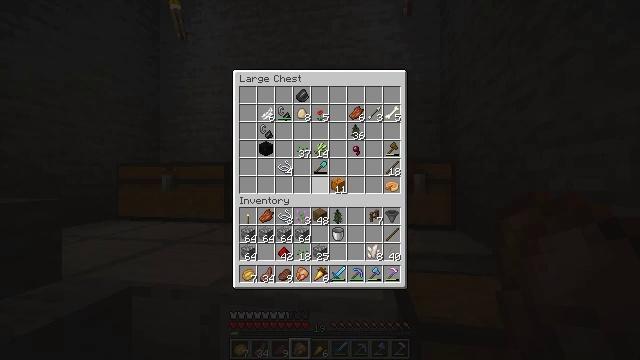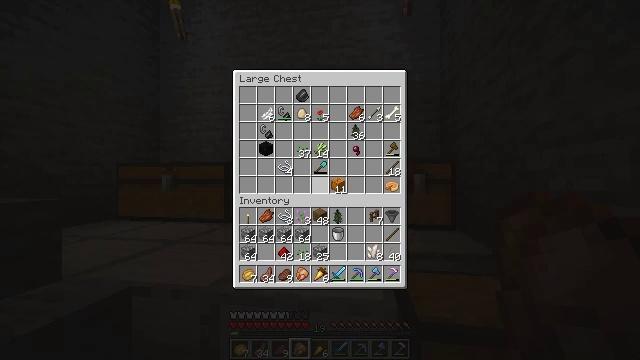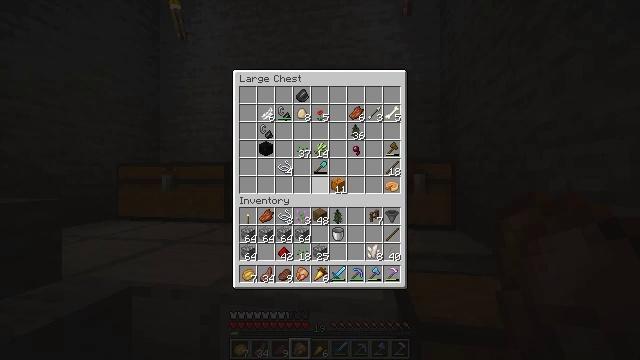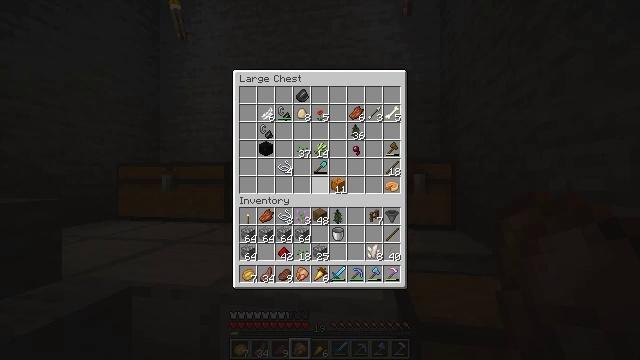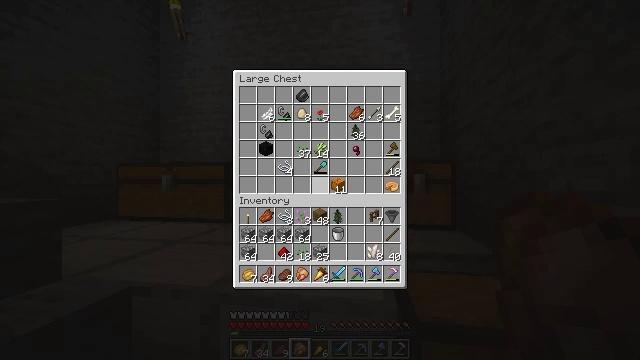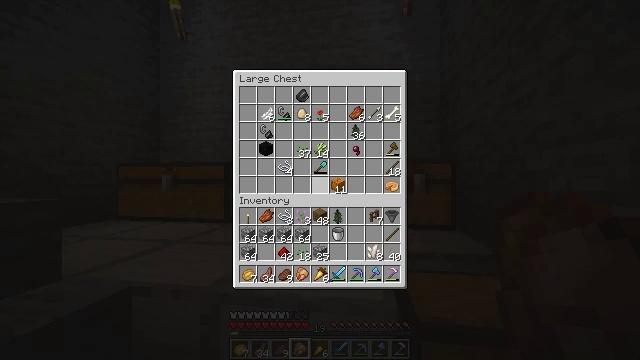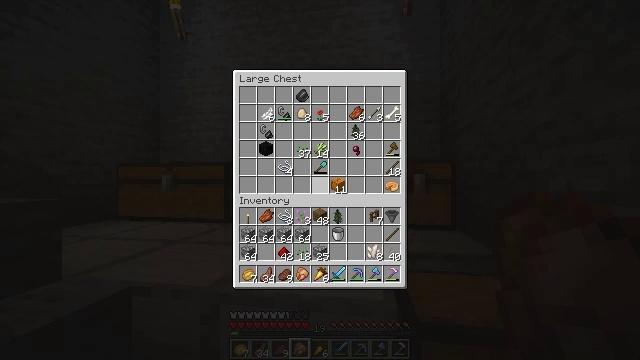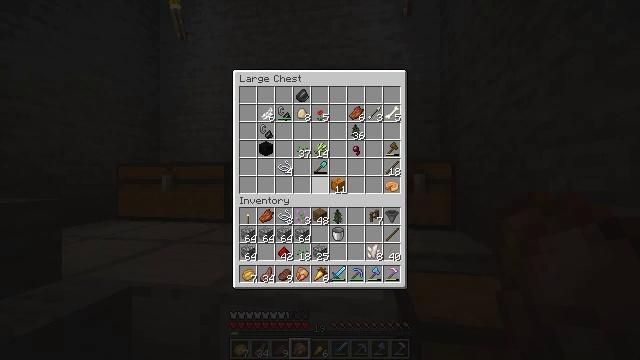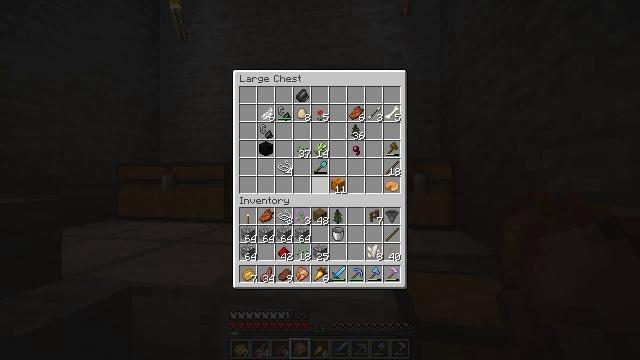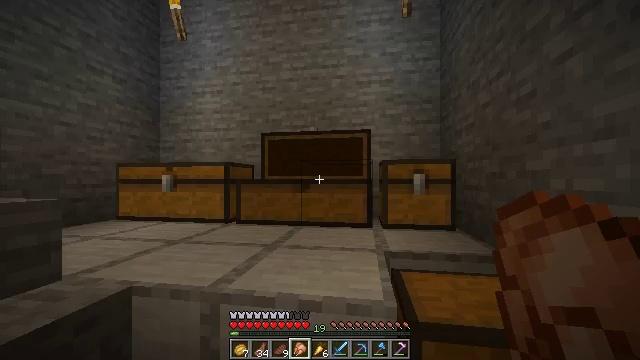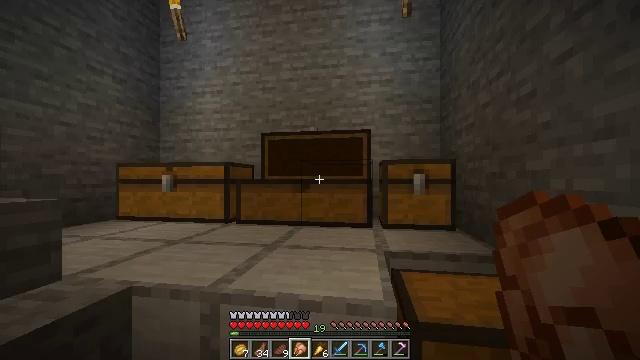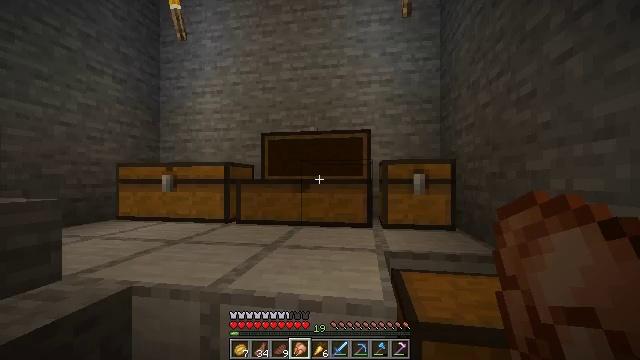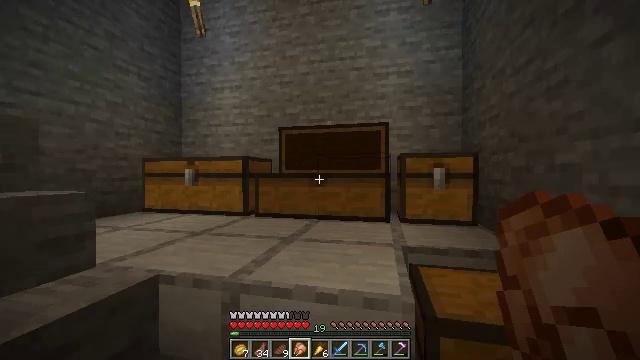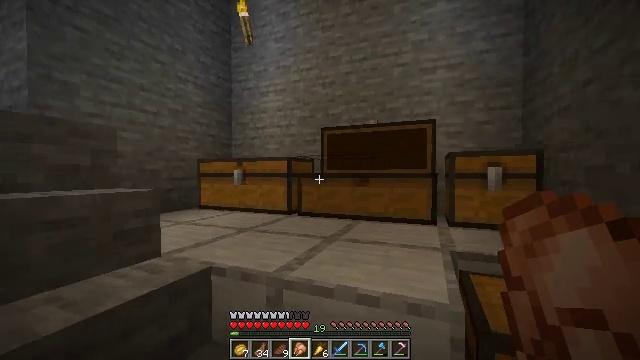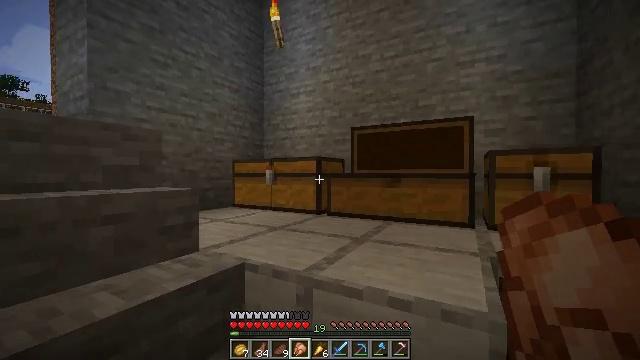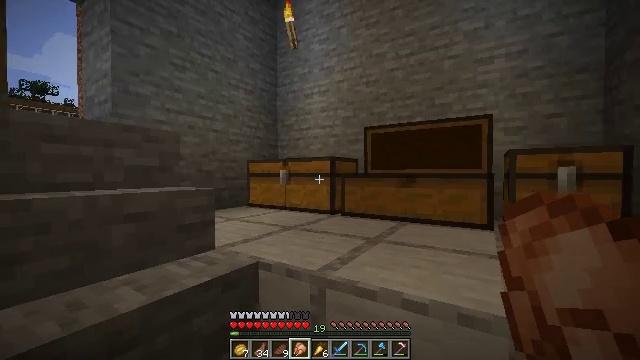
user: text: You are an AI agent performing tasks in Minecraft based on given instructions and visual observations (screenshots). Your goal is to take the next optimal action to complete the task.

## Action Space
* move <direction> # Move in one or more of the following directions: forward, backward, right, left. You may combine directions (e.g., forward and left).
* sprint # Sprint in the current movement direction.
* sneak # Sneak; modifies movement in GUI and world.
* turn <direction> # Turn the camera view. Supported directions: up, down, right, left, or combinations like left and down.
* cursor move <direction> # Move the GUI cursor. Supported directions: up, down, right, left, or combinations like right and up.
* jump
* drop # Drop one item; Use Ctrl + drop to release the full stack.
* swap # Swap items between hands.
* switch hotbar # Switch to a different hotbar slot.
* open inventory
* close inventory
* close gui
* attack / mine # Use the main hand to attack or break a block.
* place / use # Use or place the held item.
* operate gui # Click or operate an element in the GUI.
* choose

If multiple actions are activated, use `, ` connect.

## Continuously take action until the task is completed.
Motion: motion action
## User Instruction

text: Gather wheat by left-clicking on it.
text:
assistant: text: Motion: no_op
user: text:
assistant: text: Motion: no_op
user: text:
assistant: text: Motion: no_op
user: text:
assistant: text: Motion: no_op
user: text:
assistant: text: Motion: no_op
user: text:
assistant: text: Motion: no_op
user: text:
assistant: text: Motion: no_op
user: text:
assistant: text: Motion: no_op
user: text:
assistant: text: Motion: no_op
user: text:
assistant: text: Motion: no_op
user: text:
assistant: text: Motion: no_op
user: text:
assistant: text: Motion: turn left and down
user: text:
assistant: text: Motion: turn left
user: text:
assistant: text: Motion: turn left
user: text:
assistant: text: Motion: turn left
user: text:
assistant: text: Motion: no_op
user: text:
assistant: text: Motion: no_op
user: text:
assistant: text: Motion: turn left
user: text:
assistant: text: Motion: turn left
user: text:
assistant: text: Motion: no_op
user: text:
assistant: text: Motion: use / place
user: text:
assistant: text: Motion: use / place
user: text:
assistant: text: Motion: use / place
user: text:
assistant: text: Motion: use / place
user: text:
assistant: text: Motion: no_op
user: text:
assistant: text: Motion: no_op
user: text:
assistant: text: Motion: no_op
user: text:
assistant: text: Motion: no_op
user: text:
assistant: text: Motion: no_op
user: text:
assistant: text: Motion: no_op